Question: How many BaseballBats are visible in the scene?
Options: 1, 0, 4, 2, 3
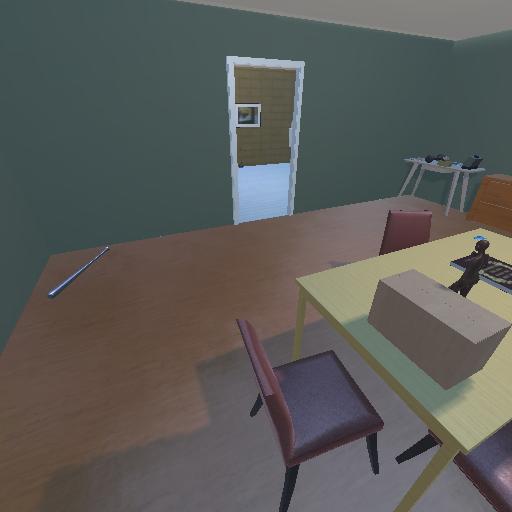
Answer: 1